Aerial crown-view tile of a tropical tree (Barro Colorado Island, Panama), acquired 20241216:
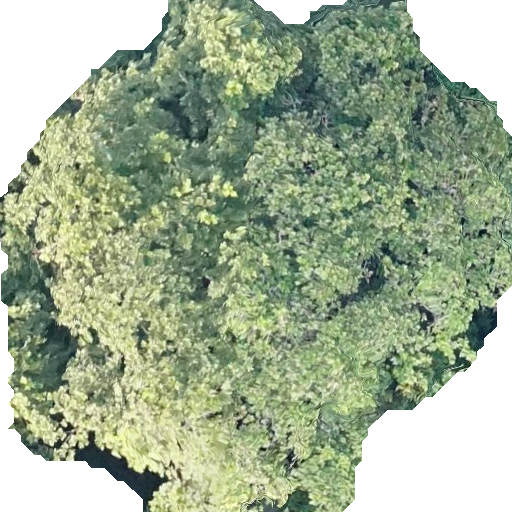
Species: Anacardium excelsum
GBIF accepted scientific name: Anacardium excelsum
Crown area: 313.035 m²